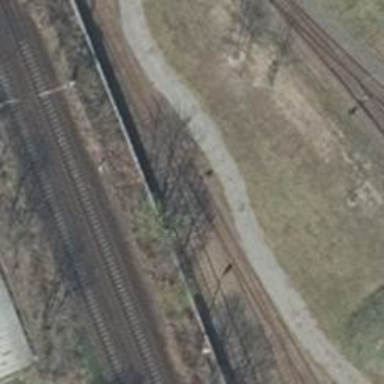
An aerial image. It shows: Railway switch.